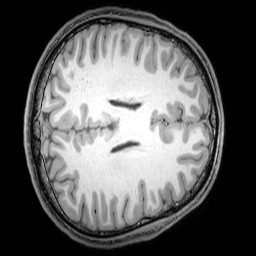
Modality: T1w
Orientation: axial
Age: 22
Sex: male
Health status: healthy
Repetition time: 0.081 s
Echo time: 0.037 s